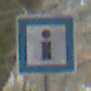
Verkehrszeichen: Informationsstelle
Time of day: MorningAfternoon
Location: Outdoor (Nature)
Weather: PartlyCloudy
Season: NotSpecified
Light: Natural